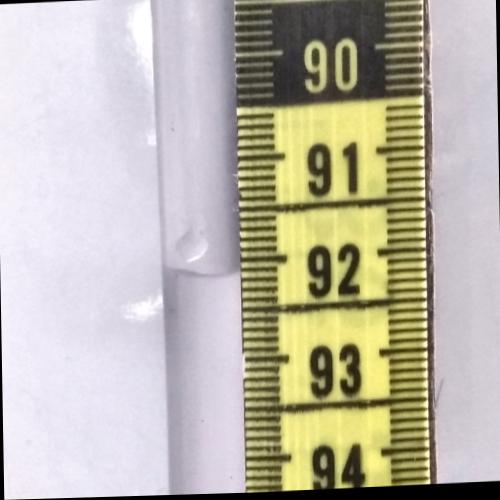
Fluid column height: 92.1 cm